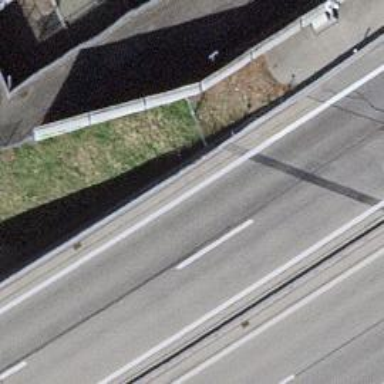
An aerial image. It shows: There is fence around bridge.